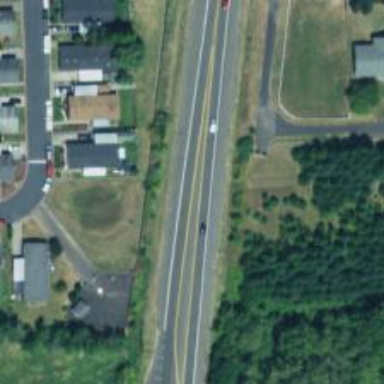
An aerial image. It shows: Primary highway.